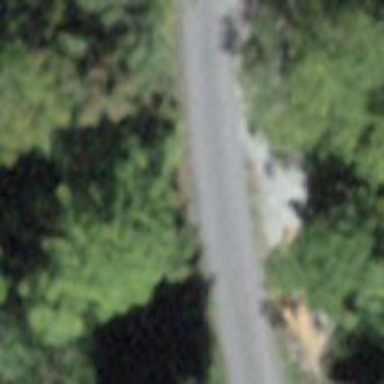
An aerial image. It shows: Well-maintained track road of grade 1.